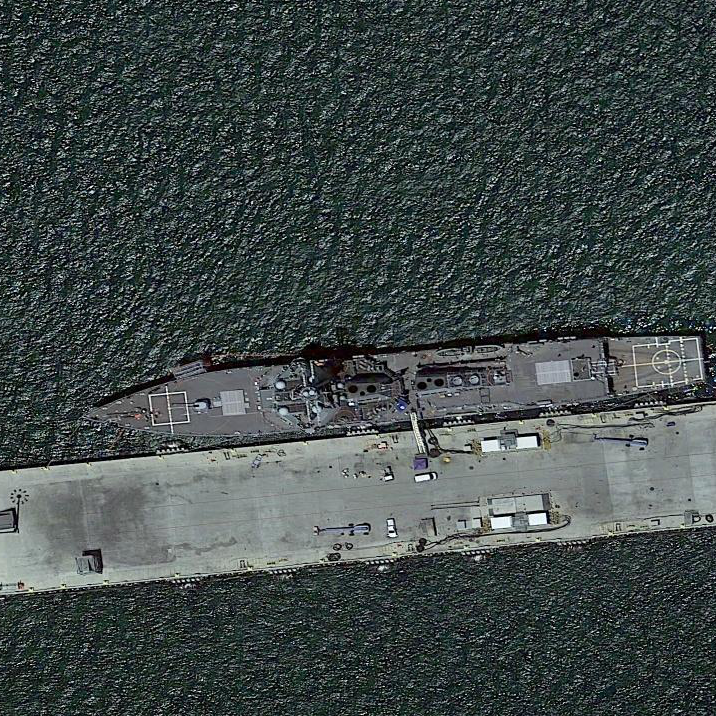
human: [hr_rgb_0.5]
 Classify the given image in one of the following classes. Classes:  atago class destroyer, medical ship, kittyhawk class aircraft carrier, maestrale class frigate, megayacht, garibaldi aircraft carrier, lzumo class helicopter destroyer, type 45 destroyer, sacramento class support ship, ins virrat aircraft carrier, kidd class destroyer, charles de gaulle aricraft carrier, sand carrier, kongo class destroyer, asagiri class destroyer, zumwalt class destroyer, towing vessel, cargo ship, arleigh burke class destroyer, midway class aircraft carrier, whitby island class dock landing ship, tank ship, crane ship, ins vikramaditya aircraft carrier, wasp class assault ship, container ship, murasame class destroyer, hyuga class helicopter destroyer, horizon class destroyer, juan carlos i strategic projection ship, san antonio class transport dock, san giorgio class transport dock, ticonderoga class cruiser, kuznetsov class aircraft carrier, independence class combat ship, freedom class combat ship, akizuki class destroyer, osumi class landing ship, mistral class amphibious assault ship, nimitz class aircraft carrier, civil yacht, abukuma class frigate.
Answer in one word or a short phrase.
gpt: Arleigh Burke class destroyer